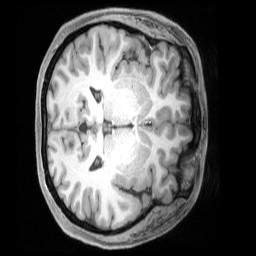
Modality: T1w
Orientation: axial
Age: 32
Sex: female
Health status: ill
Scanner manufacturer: siemens
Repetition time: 2.4 s
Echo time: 0.00231 s